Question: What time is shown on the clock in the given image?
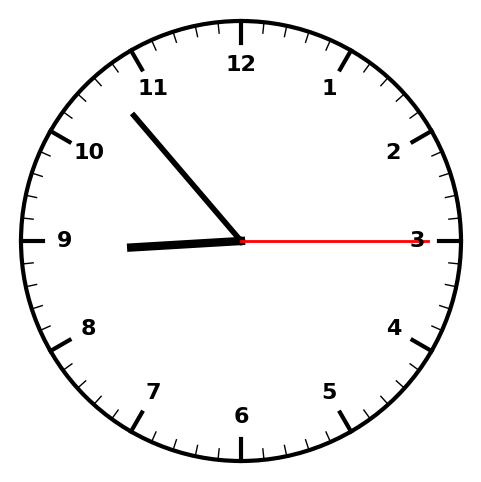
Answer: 08:53:15